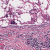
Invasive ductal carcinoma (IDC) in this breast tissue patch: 0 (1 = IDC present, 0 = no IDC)